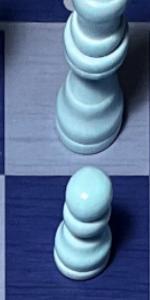
Label: Pawn_White